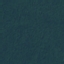
Land use / land cover: Forest